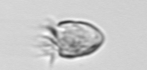
Label: Ciliophora